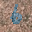
Label: 6